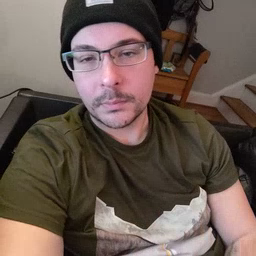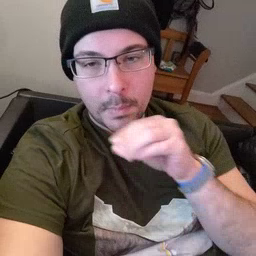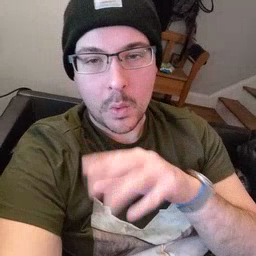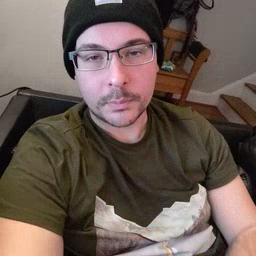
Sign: blow